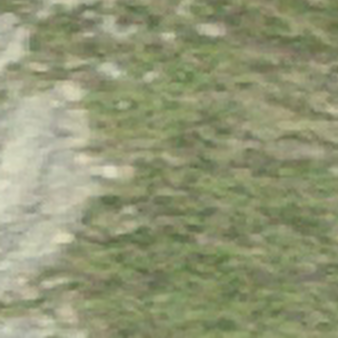
Label: other